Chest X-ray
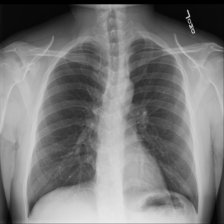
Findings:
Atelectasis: negative
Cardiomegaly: negative
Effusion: negative
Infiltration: negative
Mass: negative
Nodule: negative
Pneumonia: negative
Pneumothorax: negative
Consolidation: negative
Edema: negative
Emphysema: negative
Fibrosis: negative
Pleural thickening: negative
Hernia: negative